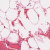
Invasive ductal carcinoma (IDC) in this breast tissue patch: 0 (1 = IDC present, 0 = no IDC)